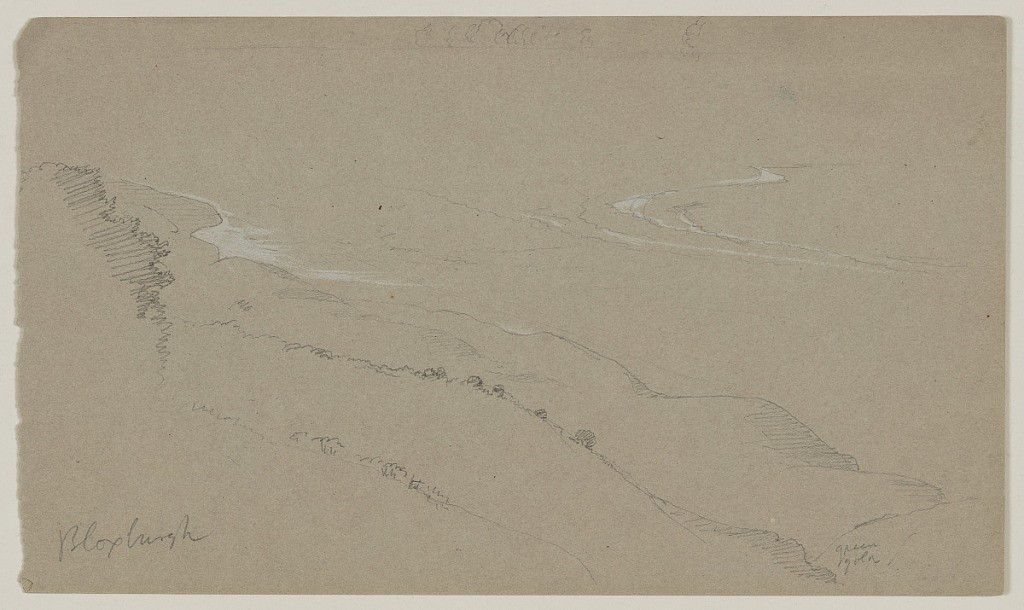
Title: Coastline near Bloxburgh, Jamaica
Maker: Frederic Edwin Church, American, 1826–1900
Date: August 1865
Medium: Graphite and white gouache on gray wove paper
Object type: Drawing
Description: Landscape sketch showing a view of the rugged coastline near the hamlet of Bloxburgh, Jamaica. Mountain ridges slope from left to right while descending to the water's edge. In the middle distance at right, a shoreline with crashing waves is lightly rendered. Above, distant clouds are visible over the ocean.